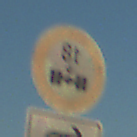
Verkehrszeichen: TatsaechlicheAchslast
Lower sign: RichtungsangabeDurchPfeile5
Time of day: SunriseSunset
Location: Outdoor (Beach)
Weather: Clear
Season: NotSpecified
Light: Natural